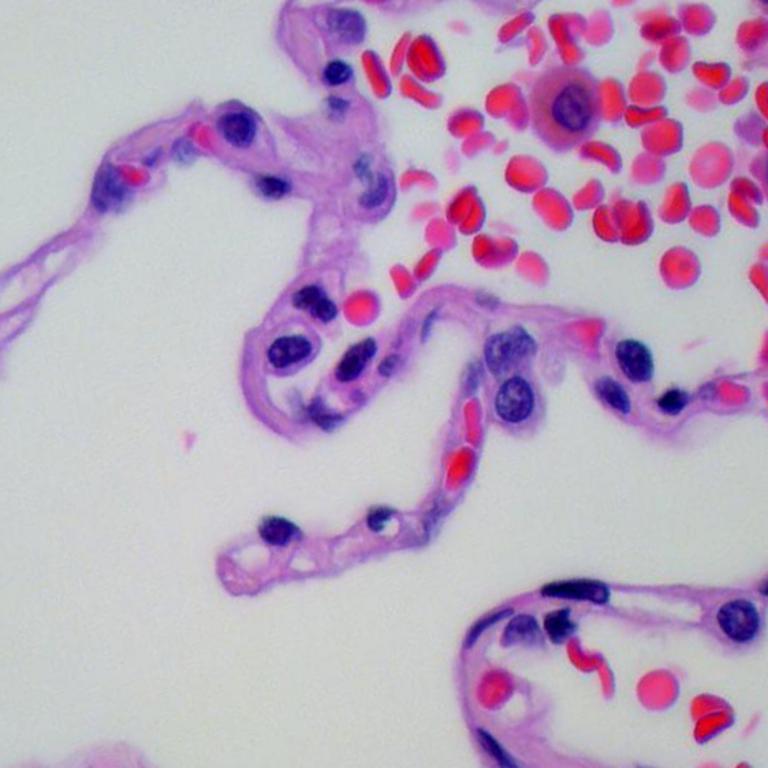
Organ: lung
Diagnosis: benign